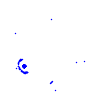
Particle: pion